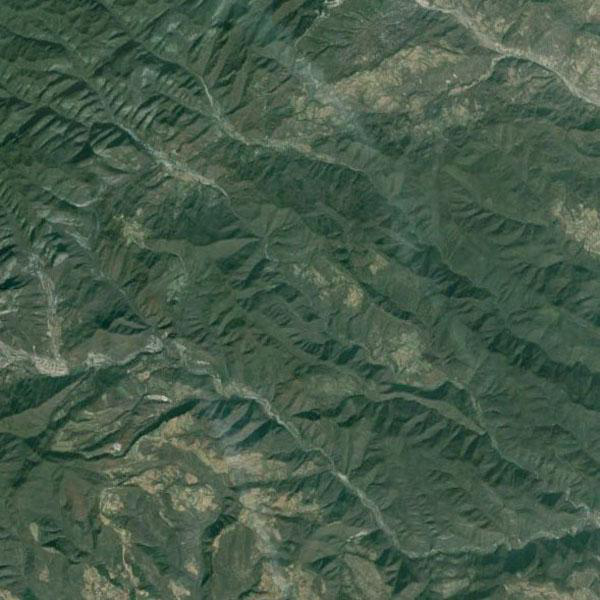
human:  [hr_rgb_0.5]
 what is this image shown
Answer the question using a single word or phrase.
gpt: mountains